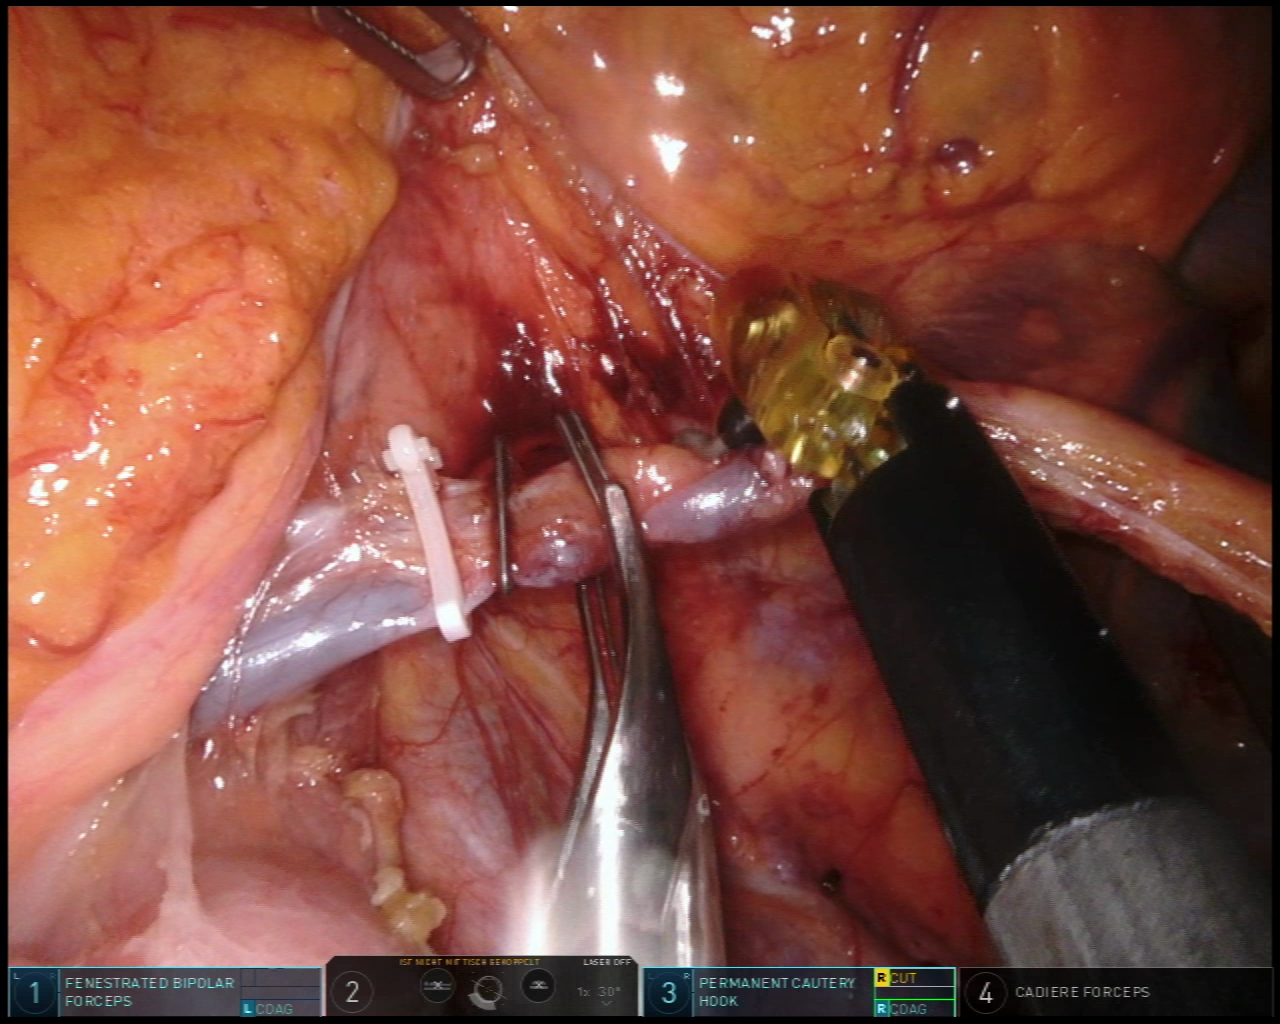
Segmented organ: intestinal_veins
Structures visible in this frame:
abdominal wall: no
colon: no
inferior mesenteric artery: no
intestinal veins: yes
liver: no
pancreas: no
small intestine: yes
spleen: no
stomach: no
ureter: no
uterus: no
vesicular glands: no